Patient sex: M
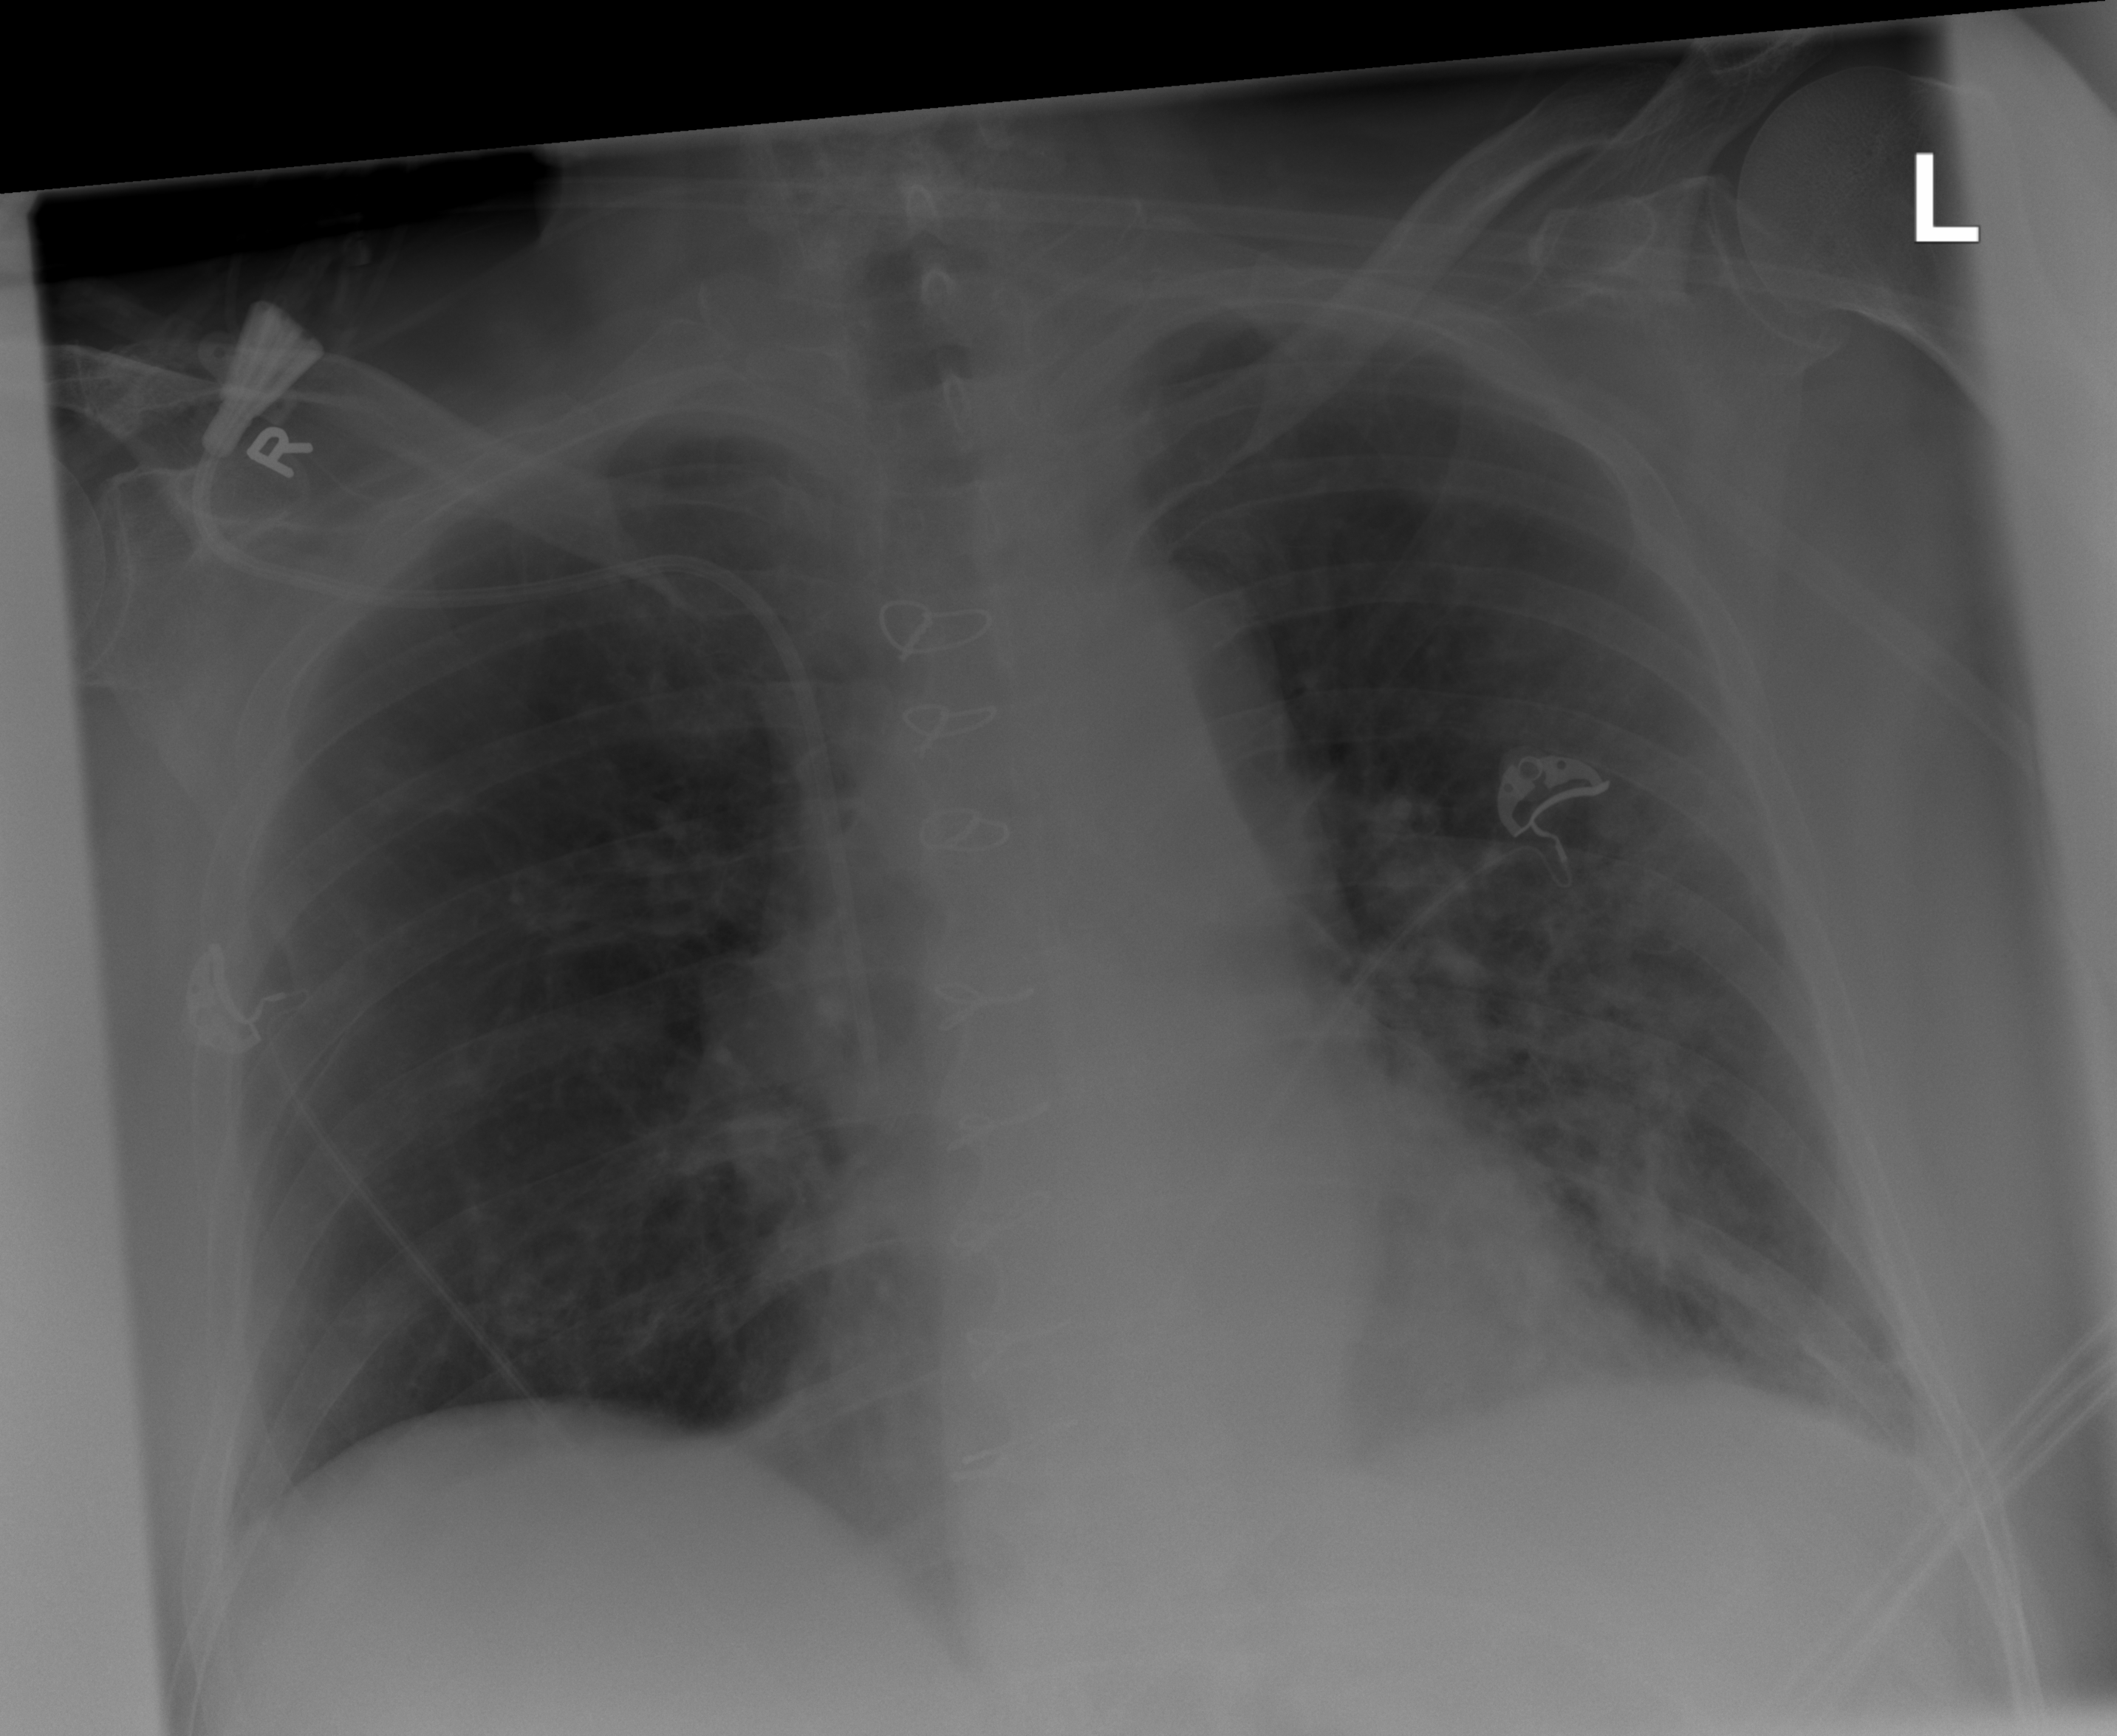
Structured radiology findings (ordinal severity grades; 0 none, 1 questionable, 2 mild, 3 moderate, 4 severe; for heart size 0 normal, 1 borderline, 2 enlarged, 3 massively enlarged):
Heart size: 0
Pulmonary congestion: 0
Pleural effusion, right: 0
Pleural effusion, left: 2
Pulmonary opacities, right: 0
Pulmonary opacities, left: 3
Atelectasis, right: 0
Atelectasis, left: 2